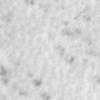
Label: no_change